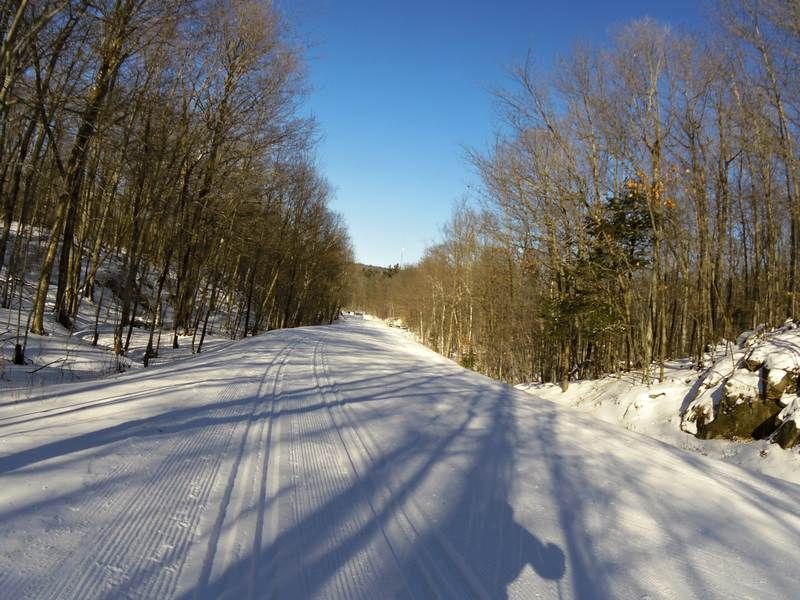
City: ottawa-gatineau